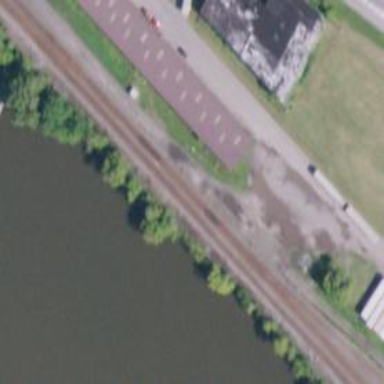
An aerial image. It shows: Site related to railway infrastructure.